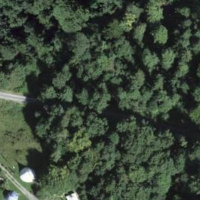
EUNIS habitat code: 43
Species observed at this site:
Petasites albus